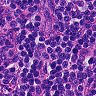
Metastatic tissue present: yes